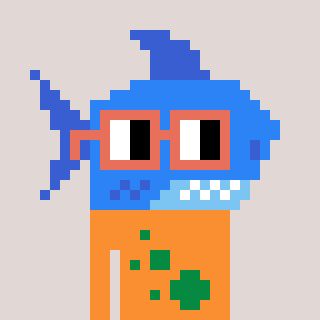
a pixel art character with square orange glasses, a shark-shaped head and a orange-colored body on a warm background